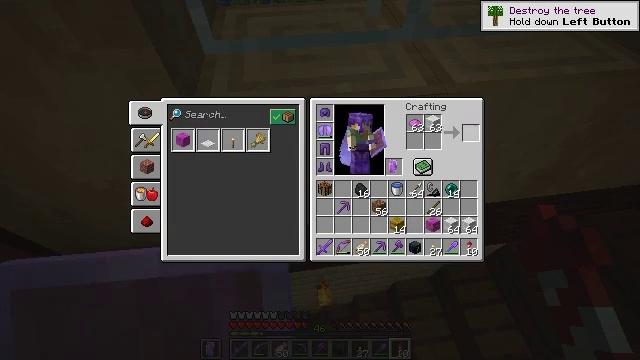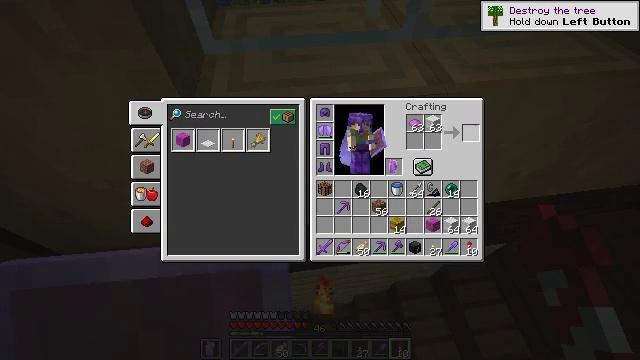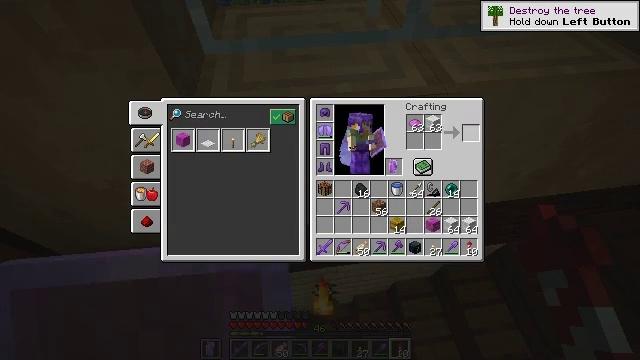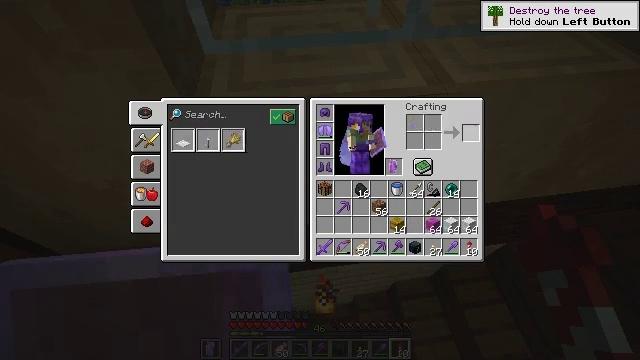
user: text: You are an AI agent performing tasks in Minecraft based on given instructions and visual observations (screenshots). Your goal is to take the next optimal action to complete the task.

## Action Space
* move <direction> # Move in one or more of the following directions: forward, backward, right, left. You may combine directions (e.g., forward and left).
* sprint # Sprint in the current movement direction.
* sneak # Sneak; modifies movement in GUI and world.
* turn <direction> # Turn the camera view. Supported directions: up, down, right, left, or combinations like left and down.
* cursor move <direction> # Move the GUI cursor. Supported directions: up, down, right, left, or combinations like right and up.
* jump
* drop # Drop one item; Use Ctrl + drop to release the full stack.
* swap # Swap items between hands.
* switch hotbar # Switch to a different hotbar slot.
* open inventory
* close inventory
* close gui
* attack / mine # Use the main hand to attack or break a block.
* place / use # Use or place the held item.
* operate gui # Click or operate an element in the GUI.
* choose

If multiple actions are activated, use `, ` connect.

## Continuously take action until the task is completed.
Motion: motion action
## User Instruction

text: Craft magenta wool.
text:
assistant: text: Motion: sneak, operate gui
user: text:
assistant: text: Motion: sneak, operate gui
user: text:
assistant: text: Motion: sneak, operate gui
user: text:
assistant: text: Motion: sneak, operate gui